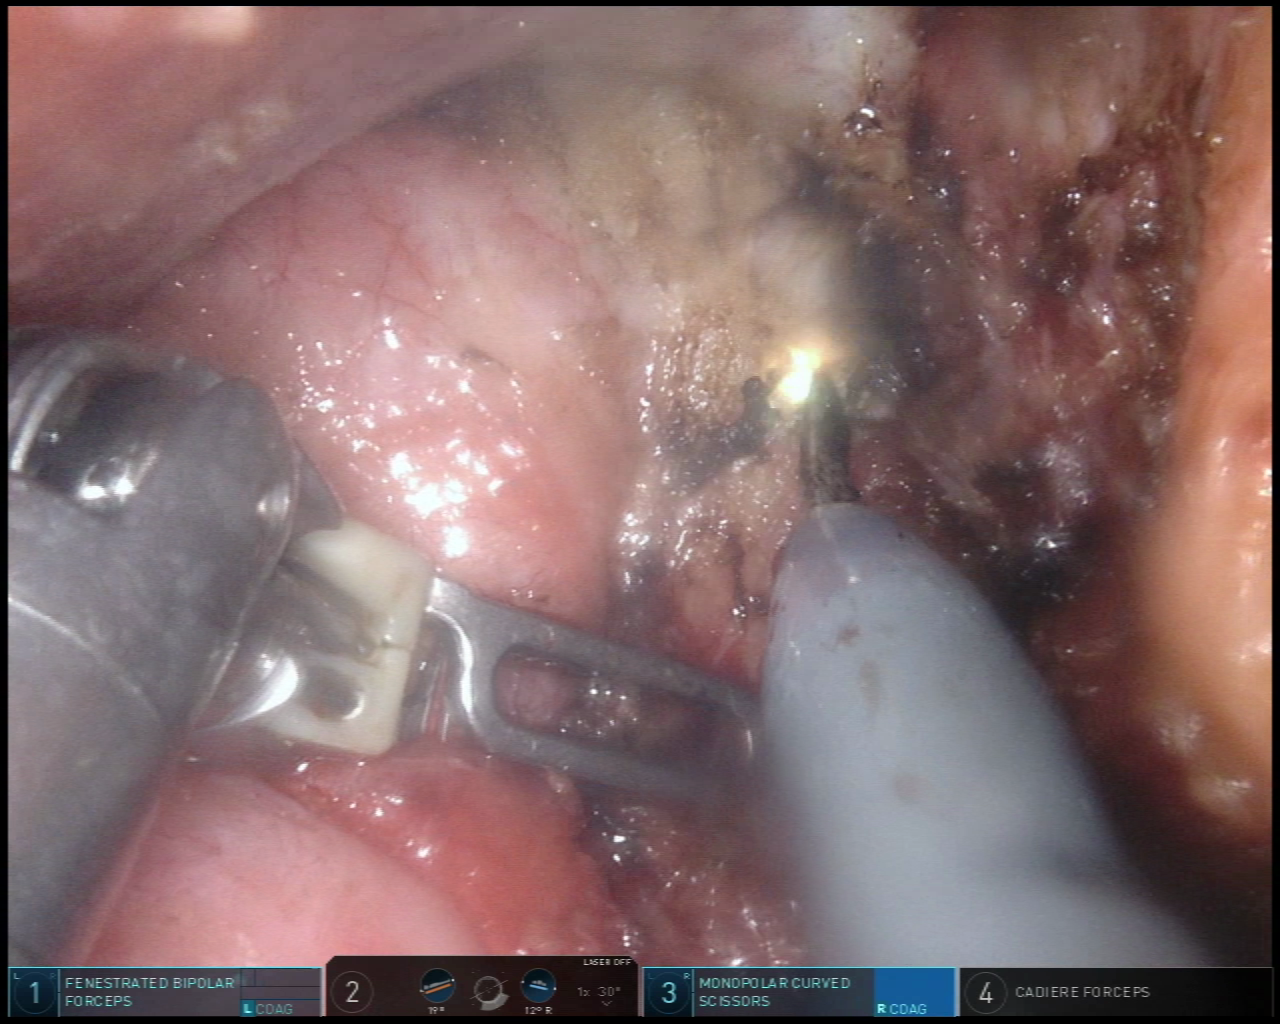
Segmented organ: vesicular_glands
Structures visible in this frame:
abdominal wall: no
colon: no
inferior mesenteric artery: no
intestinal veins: no
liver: no
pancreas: no
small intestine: no
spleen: no
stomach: no
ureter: no
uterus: no
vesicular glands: yes